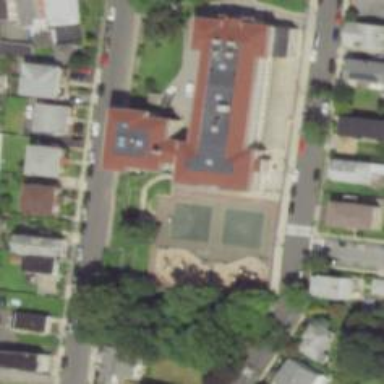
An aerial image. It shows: School.